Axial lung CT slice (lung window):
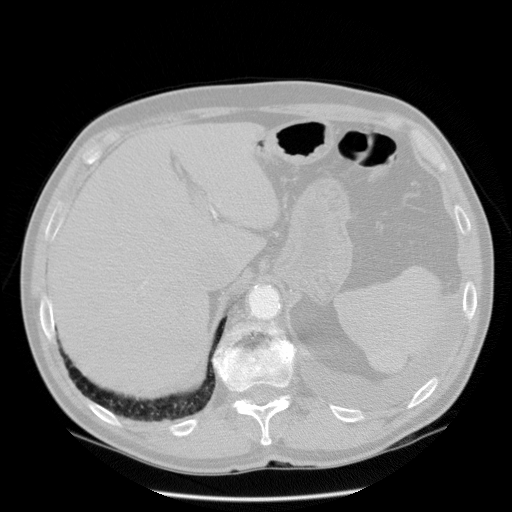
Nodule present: no